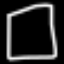
Label: square